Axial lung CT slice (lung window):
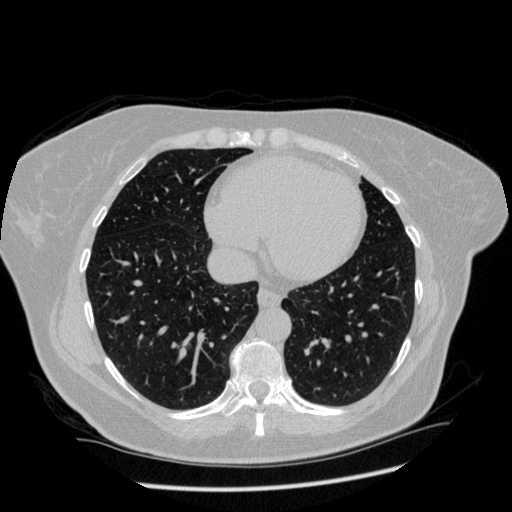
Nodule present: no